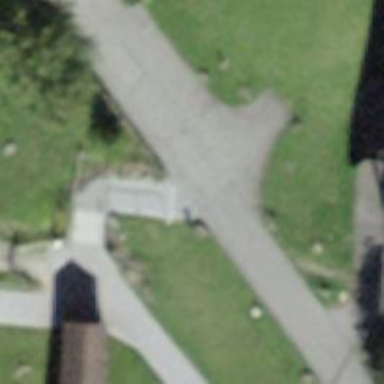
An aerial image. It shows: Set of steps on the road.